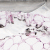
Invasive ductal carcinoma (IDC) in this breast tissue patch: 0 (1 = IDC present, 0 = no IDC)